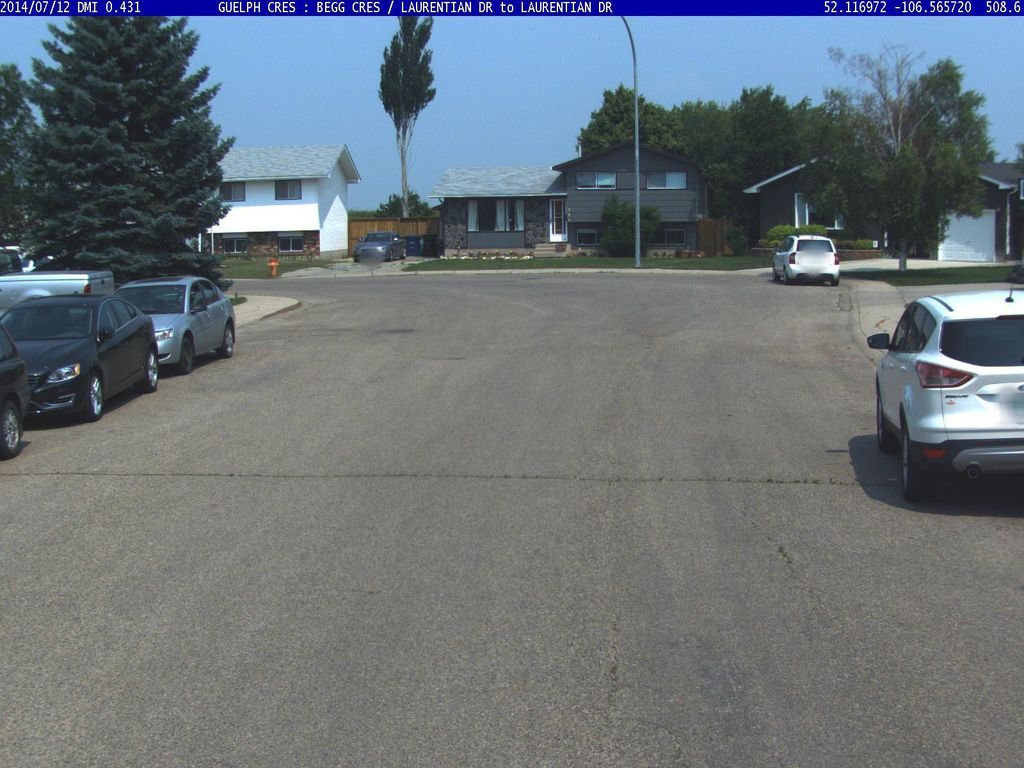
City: saskatoon